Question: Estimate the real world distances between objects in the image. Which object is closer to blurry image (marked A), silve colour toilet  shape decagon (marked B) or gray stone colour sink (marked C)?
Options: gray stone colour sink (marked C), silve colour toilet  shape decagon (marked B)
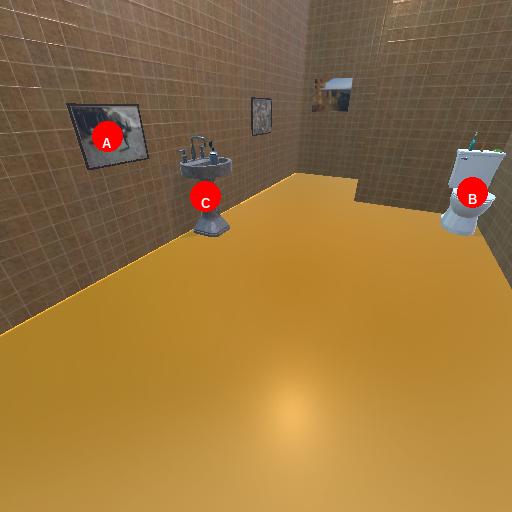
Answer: gray stone colour sink (marked C)